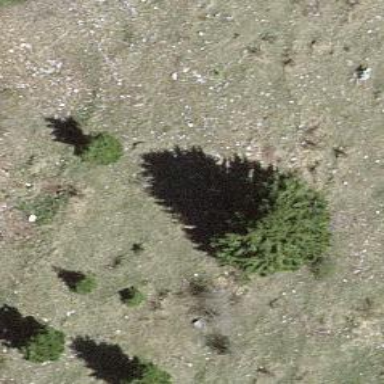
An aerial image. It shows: Beautiful tree in nature.